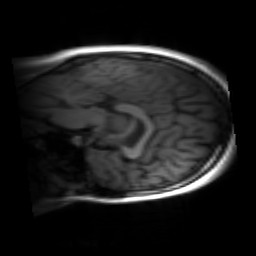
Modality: inplaneT1
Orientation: sagittal
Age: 23
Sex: female
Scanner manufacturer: siemens
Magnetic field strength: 3 T
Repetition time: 1.2 s
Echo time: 0.00251 s